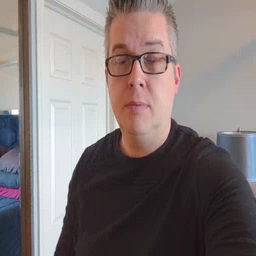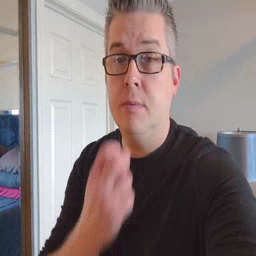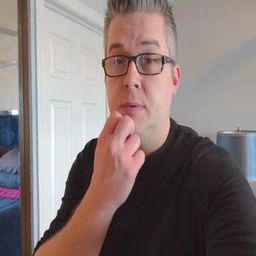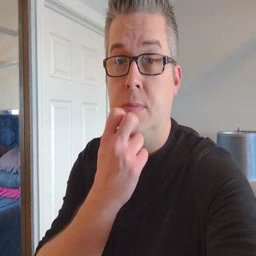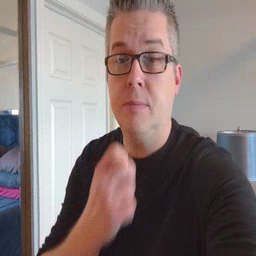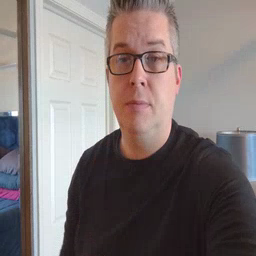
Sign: underwear